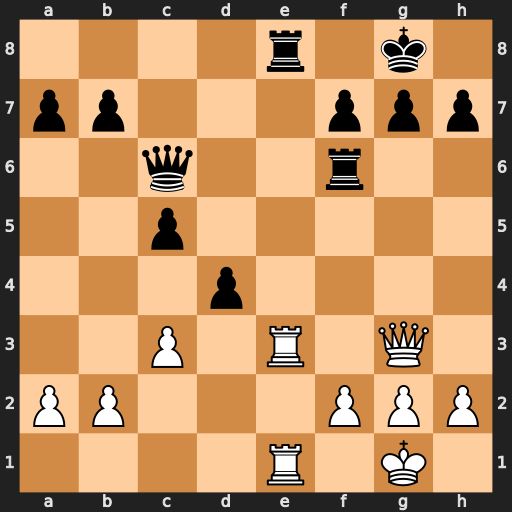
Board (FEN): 4r1k1/pp3ppp/2q2r2/2p5/3p4/2P1R1Q1/PP3PPP/4R1K1
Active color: w
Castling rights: -
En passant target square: -
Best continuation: Rxe8+ Qxe8 Rxe8#